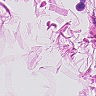
Metastatic tissue present: no